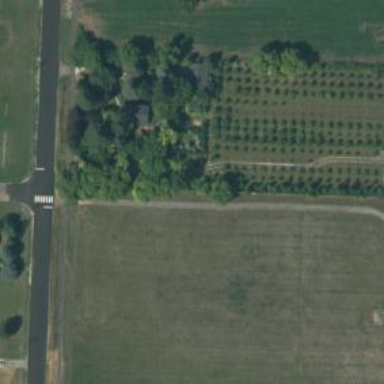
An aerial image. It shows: Orchard.